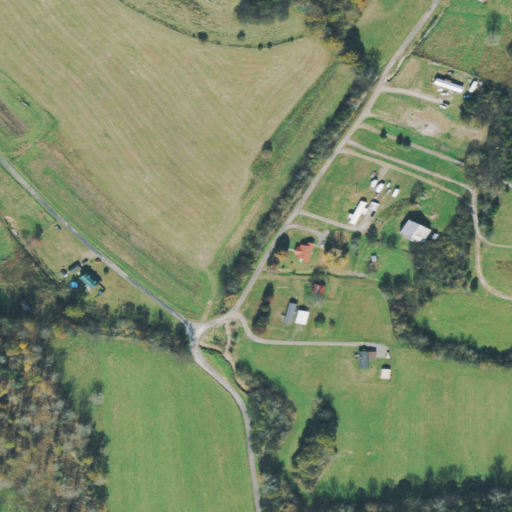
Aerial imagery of valley in Tennessee named Agee Hollow containing pasture, open development, deciduous forest, low intensity development, evergreen forest, and mixed forest